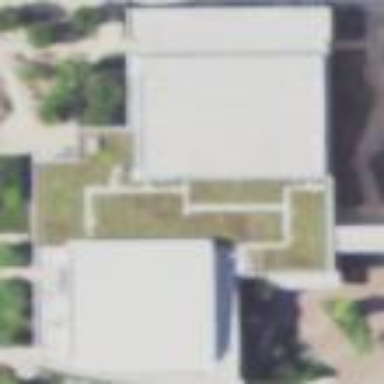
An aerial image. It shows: School building.